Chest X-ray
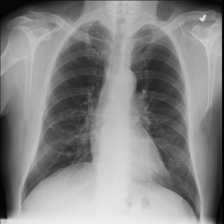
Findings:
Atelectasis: negative
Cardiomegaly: negative
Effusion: negative
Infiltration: negative
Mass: negative
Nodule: negative
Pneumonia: negative
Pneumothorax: negative
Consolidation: negative
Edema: negative
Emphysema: negative
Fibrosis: negative
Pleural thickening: negative
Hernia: negative